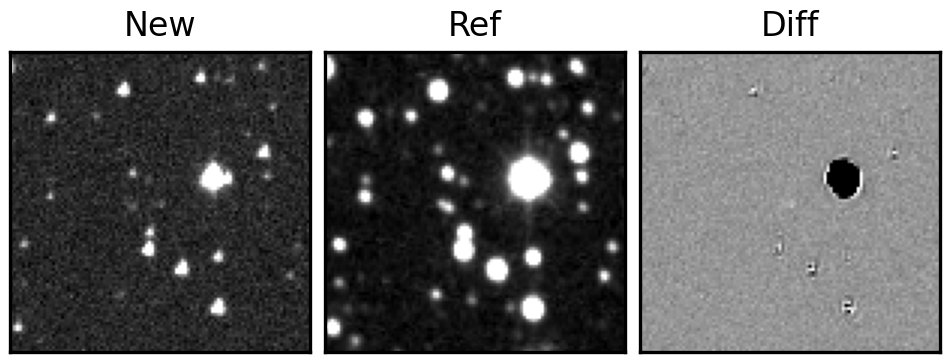
Label: real